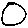
Label: circle